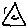
Label: triangle